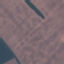
Label: AnnualCrop